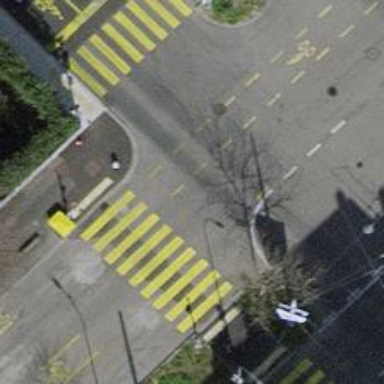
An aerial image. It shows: Road with traffic signals for signaling.